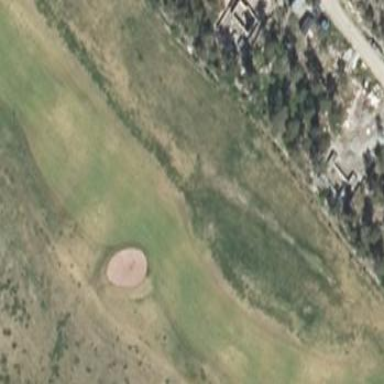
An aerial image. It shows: Golf fairway surrounded by grass.